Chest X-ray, PA view. Patient: 30 years old, sex F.
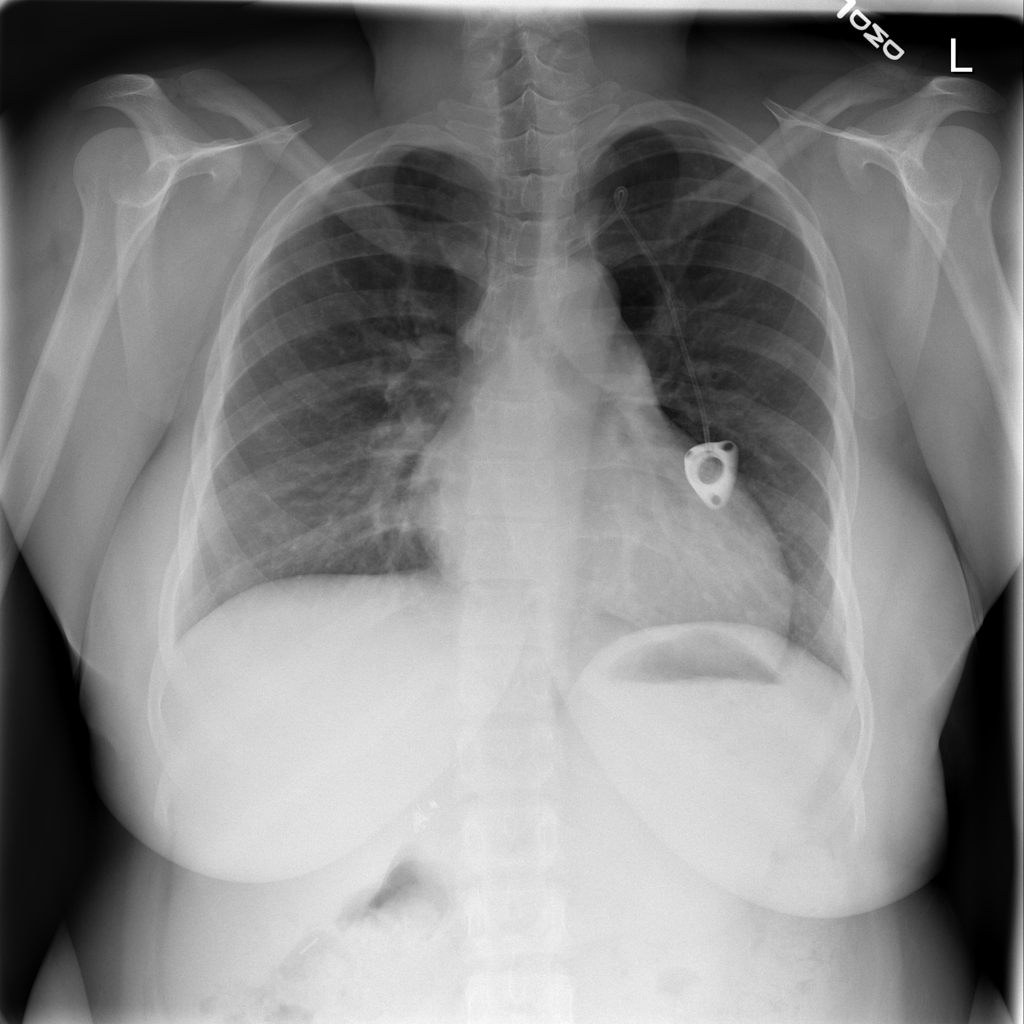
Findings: Cardiomegaly